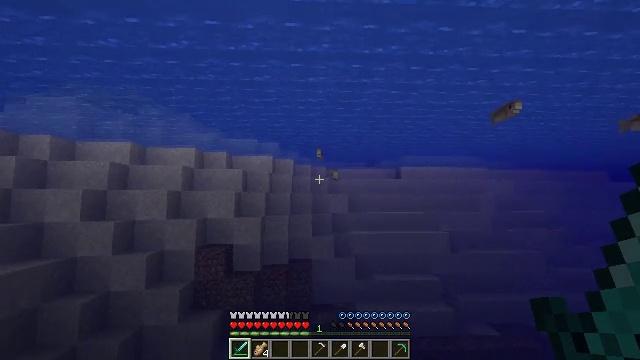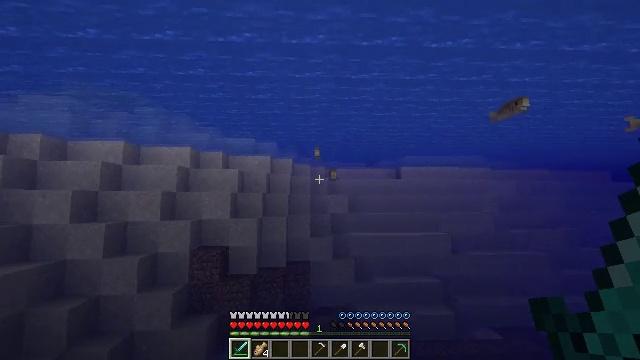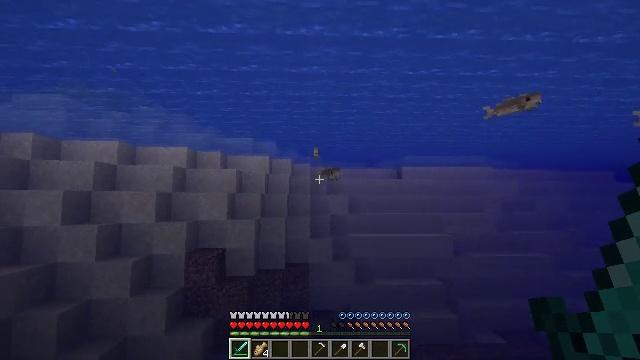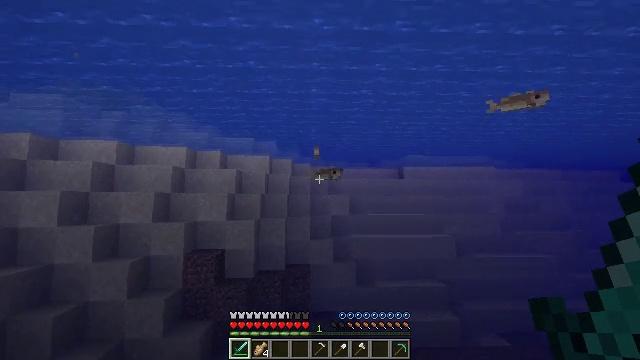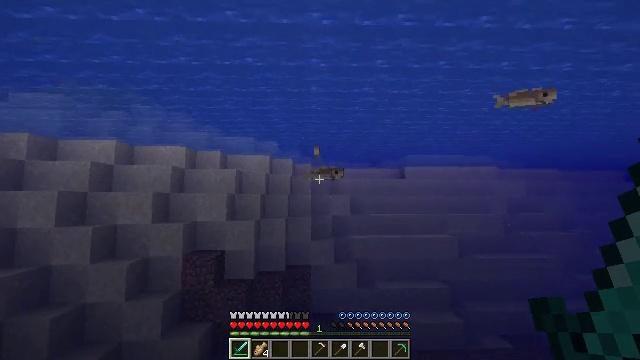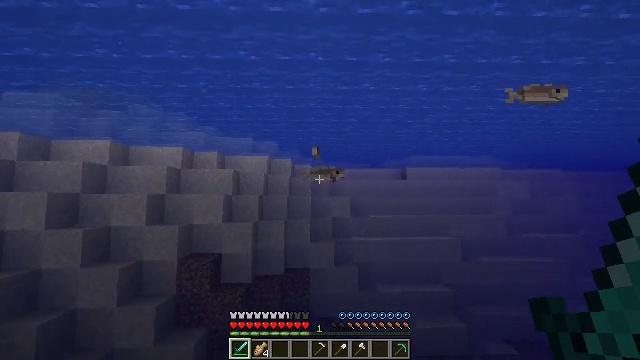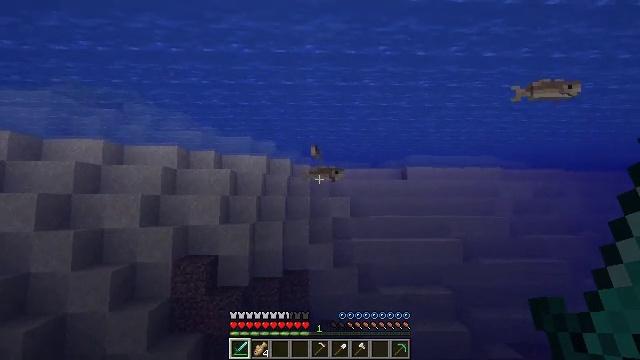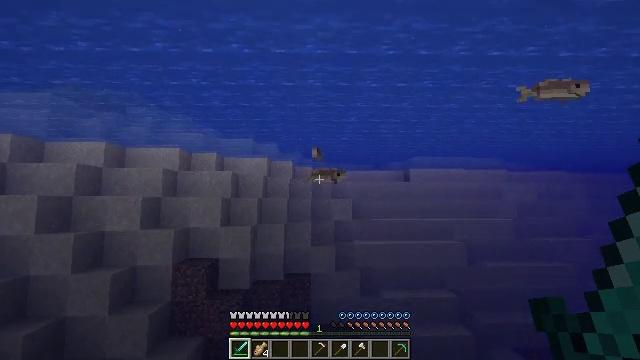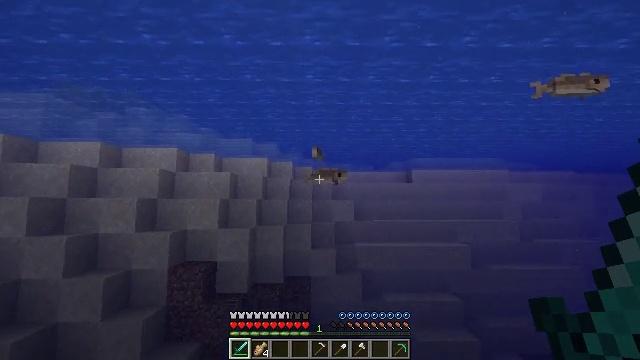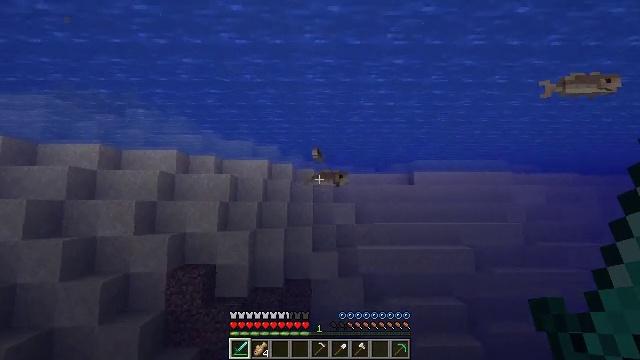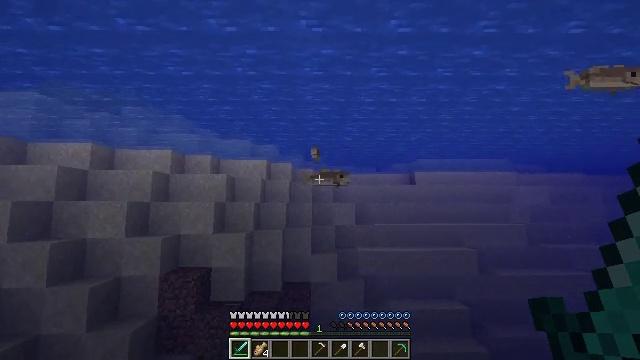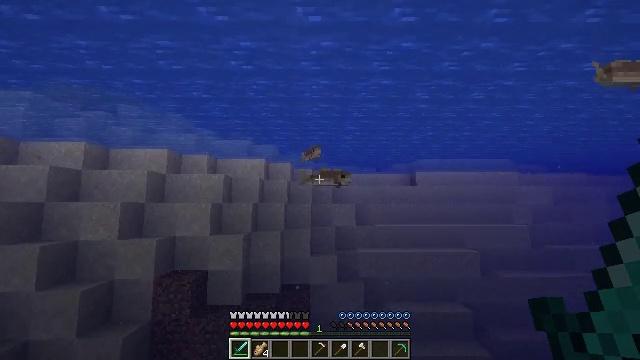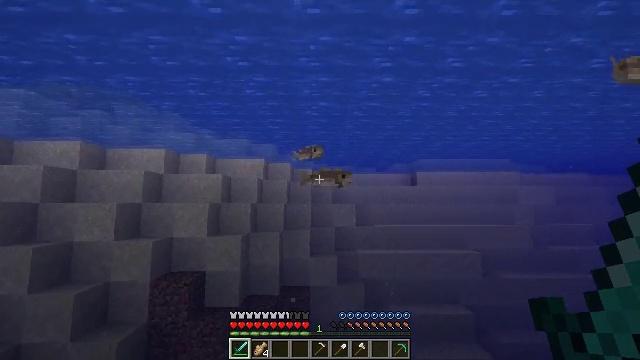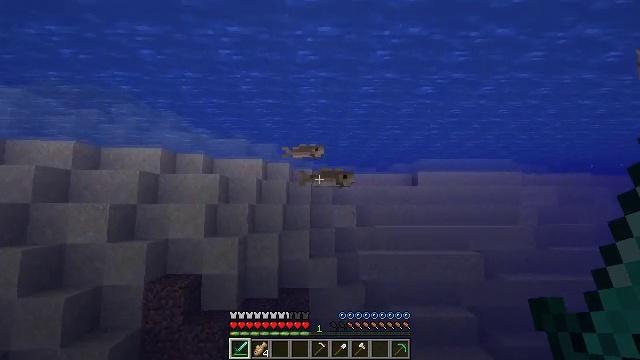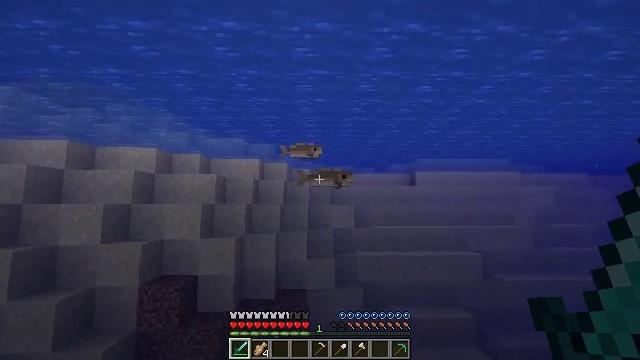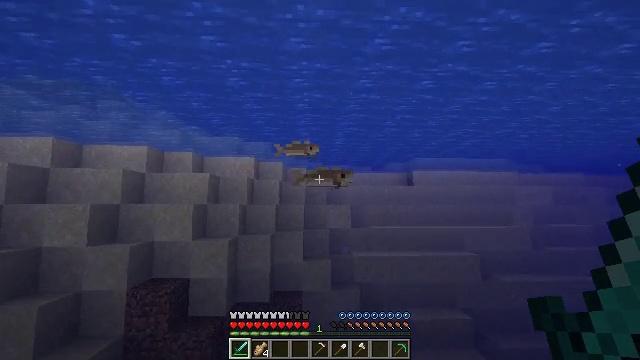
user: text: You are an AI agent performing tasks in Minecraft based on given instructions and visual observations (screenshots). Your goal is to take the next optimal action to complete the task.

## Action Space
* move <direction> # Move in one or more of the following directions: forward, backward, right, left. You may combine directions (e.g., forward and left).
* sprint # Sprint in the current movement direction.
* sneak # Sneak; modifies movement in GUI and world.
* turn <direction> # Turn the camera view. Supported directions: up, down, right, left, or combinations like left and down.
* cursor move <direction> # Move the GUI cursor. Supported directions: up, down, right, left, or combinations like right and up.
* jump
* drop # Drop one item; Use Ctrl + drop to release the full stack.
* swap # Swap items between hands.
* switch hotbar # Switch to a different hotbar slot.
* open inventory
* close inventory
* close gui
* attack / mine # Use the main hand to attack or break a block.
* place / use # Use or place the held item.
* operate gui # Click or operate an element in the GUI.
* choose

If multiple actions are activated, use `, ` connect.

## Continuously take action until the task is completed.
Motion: motion action
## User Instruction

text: Kill the cod.
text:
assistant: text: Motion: move forward
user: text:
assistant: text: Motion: move forward
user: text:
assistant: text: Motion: move forward
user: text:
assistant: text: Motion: move forward
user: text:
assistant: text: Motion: move forward
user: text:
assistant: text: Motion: move forward
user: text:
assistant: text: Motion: move forward
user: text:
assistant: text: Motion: move forward
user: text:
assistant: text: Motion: move forward
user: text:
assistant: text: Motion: move forward
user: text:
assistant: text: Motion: move forward
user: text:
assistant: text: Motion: move forward
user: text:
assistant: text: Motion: move forward
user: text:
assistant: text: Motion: move forward
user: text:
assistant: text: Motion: move forward
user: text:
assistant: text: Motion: move forward
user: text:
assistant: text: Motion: move forward, turn right
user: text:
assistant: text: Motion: move forward
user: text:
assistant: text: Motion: move forward, turn right
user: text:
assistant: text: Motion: move forward
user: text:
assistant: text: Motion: move forward, attack / mine
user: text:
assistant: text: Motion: move forward, attack / mine
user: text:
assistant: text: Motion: move forward, attack / mine
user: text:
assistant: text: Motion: move forward
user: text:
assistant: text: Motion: move forward
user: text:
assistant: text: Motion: move forward
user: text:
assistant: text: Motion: move forward
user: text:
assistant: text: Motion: move forward
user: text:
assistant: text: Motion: move forward, turn left
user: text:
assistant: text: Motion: move forward, turn left and up